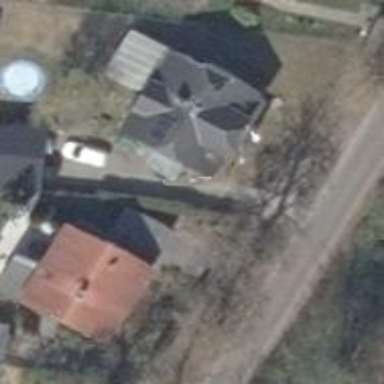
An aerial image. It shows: Half-hipped roof house.